Chest X-ray. View position: PA
Patient age: 36
Patient sex: F
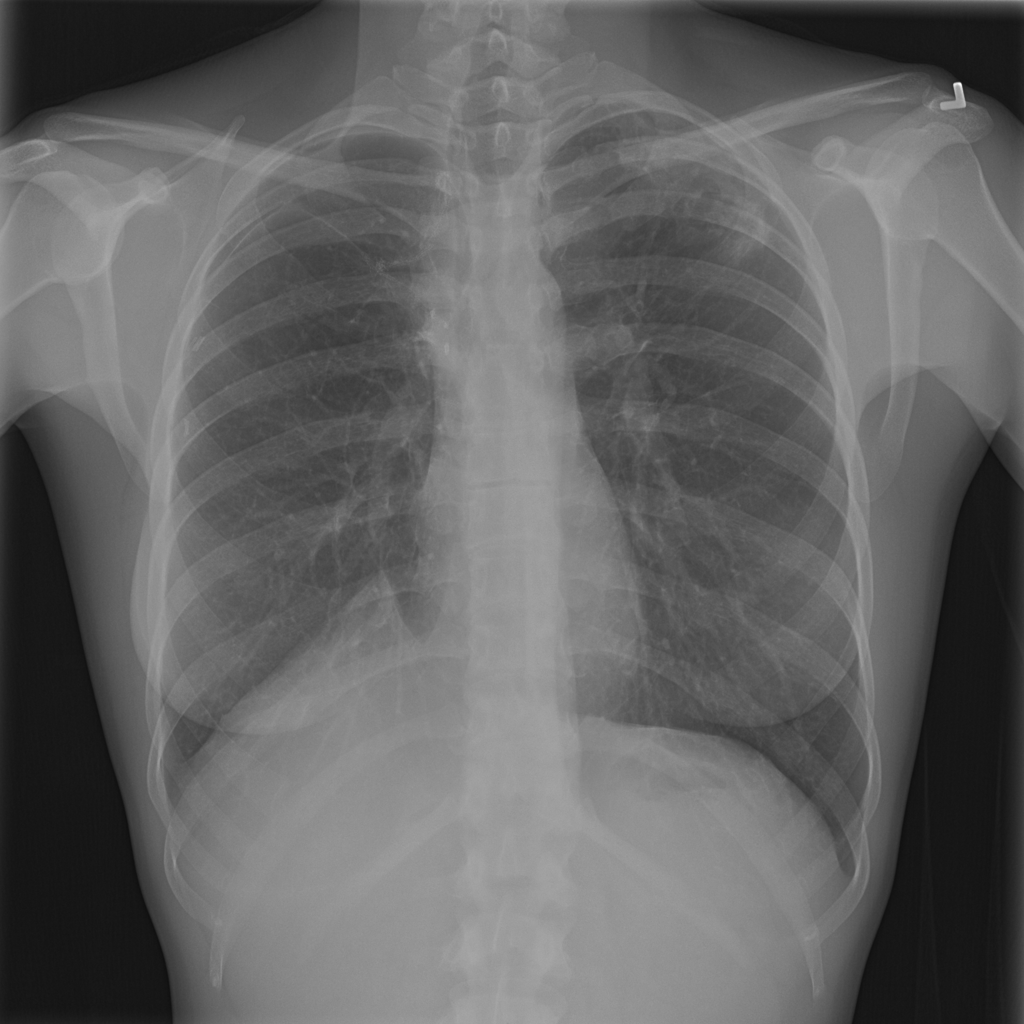
Finding: Pneumothorax